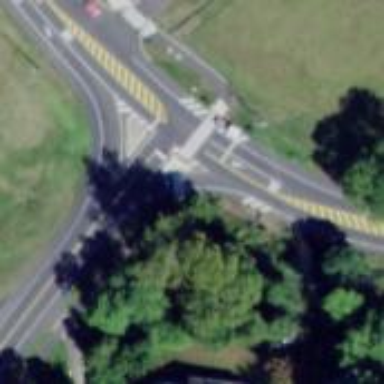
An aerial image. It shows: Zebra crossing on cycleway.